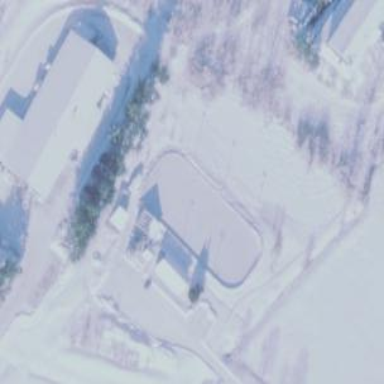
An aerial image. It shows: Ice rink in leisure land.